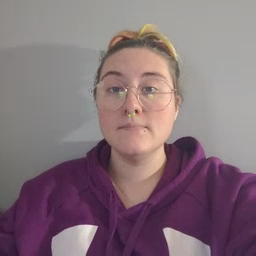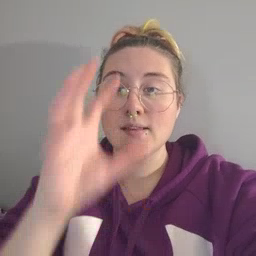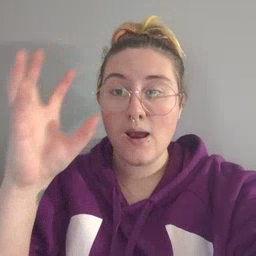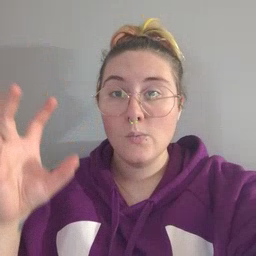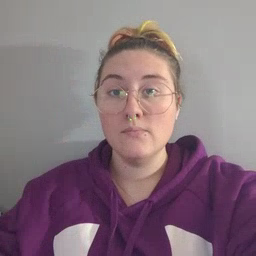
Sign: cloud